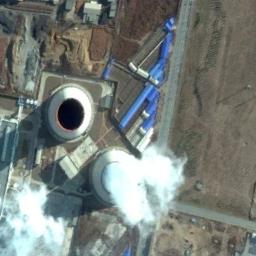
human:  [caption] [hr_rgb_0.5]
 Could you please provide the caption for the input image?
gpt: The thermal power station is next to some buildings with white mist above .

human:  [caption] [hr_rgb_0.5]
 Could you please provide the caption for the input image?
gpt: There are five thermal power stations in this industrial area .

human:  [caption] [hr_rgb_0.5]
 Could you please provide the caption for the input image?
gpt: In the thermal power station there are buildings, Roads, two cooling towers, and one is steaming .

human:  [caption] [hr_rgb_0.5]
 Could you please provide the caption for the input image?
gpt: There are many buildings of different shapes next to the thermal power station .

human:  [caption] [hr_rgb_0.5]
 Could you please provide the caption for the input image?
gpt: There are some blue buildings and two chimneys on the thermal power station .